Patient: sex M, age 75
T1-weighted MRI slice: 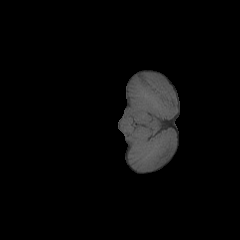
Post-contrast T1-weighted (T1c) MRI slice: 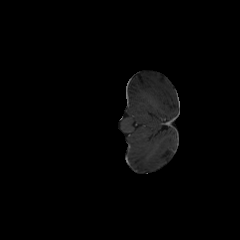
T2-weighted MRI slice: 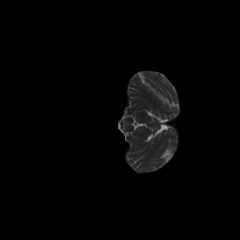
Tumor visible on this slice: no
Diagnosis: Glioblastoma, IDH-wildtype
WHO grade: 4